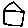
Label: house